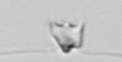
Label: Chaetoceros_didymus